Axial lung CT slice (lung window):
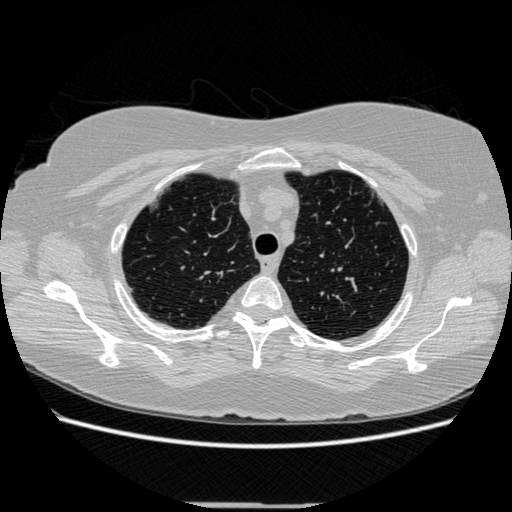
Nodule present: no